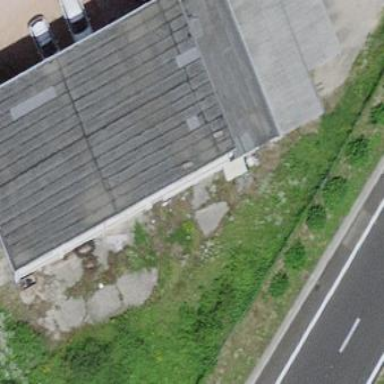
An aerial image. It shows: Industrial building.